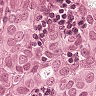
Metastatic tissue present: yes